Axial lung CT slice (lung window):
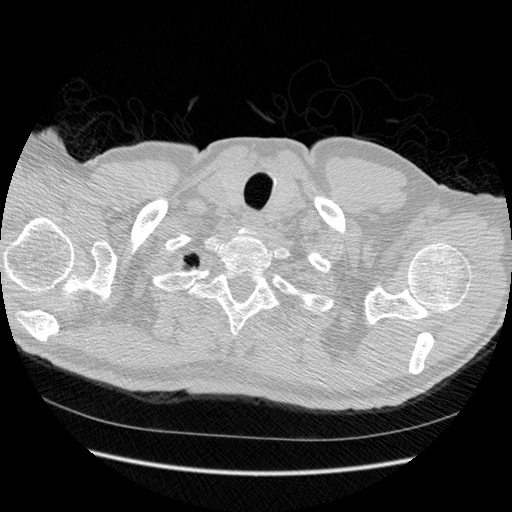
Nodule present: no